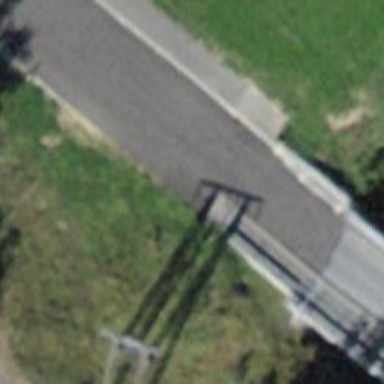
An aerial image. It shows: Unmarked crossing on asphalt footway.